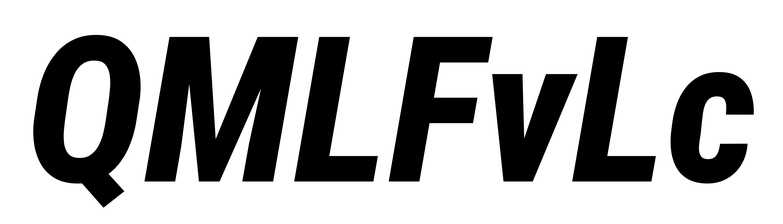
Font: Roboto-Italic_Condensed_ExtraBold_Italic